Current action and preconditions to check: path_clear

Your task: For each precondition in the list above, predict whether it will hold at this action.

Consider the current scene as observed from the mobile robot's camera, and analyze the predicted future states of all dynamic agents (e.g., people, animals, vehicles, or any moving entities) within the NEXT SECOND.

IMPORTANT: Only answer "very likely" if you are absolutely certain—based on strong, clear evidence—that a dynamic agent will violate the precondition in the predicted future state. Do NOT answer "very likely" for unlikely, ambiguous, or low-probability risks.

Ask yourself for each precondition: Is there a high probability, with clear and convincing evidence, that the predicted future states of any dynamic agent will interfere with the predicted future state of the currently executing action within the NEXT SECOND, causing that precondition to fail?

Assess the risk level based on these predictions. Use "likely" or "very likely" if motions create a clear risk of interference.

Use "neutral" or "improbable" if agents are nearby but their predicted paths are clearly diverging or non-conflicting.

Failure Risk Categories: "very improbable", "improbable", "neutral", "likely", "very likely"

Answer Format: Output ONLY the probability_of_failure value from these categories: "very improbable", "improbable", "neutral", "likely", "very likely"

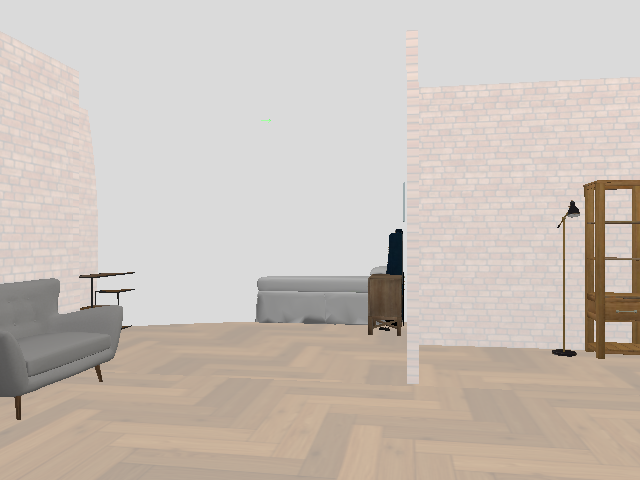

Answer: very improbable